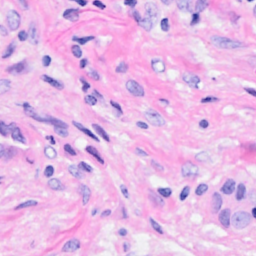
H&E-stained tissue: Breast